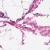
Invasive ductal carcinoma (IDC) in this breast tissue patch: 0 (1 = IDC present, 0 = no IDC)